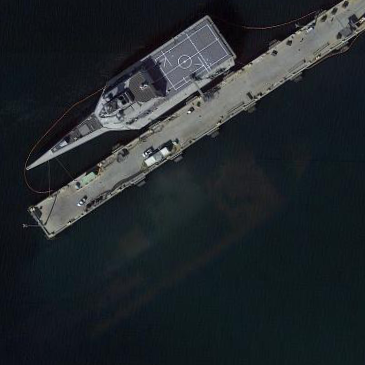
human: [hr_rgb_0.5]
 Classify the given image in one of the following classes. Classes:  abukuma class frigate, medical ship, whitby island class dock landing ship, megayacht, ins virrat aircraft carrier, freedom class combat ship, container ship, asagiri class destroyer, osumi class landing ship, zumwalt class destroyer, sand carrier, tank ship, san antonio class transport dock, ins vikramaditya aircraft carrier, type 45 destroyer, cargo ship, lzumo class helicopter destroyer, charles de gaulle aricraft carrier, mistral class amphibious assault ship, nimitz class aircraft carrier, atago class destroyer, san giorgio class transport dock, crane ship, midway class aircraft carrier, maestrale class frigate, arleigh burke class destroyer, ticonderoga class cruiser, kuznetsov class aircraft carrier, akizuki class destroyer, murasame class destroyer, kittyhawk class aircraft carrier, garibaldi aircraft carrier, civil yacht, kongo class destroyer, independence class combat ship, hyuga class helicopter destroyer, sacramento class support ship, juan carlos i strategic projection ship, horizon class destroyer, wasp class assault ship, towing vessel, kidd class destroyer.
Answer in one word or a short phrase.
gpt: Independence class combat ship